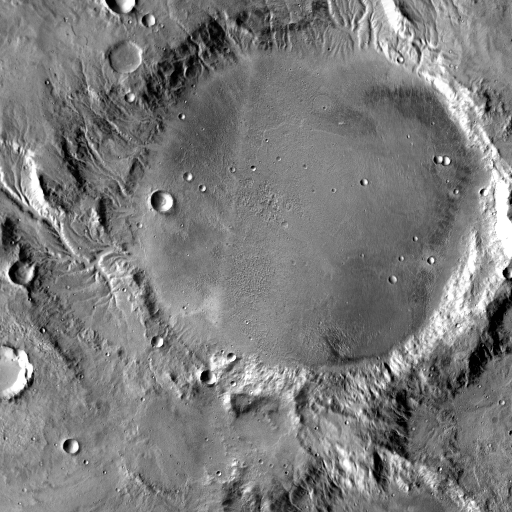
Crater classes present: Background, Other, Layered